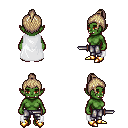
a pixel art fantasy rpg character, female body template, orc, green skin, white cape, metal pants, white blonde short topknot hairstyle, gold boots, dagger, four views (front, back, left, right), 2x2 character sprite sheet, small pixel art, hard edges, no anti-aliasing